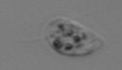
Label: Amoeba